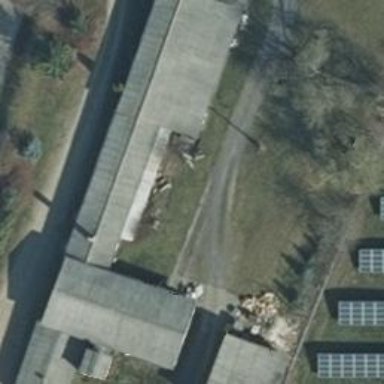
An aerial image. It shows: Industrial building.